Question: I've been trying to figure this one out for a long time but am starting to give up.
To simplify the case, let's say I've got 2 tables. Main table is 'articles' and I'm left joining it with 'contracts'. The contracts table has an end date. 'contract_to'
I've tried tried something like 'LEFT JOIN contracts ON (contracts.article = articles.id) ORDER BY contract_to DESC LIMIT 1' but obviously it's not working.
How do I go about doing this?
Please pretend that the date ranges on each row in the contracts table below are different.
Also the latest date is not the same for all article contracts, so I can't just determine what the latest date is and then stick it into a WHERE clause.

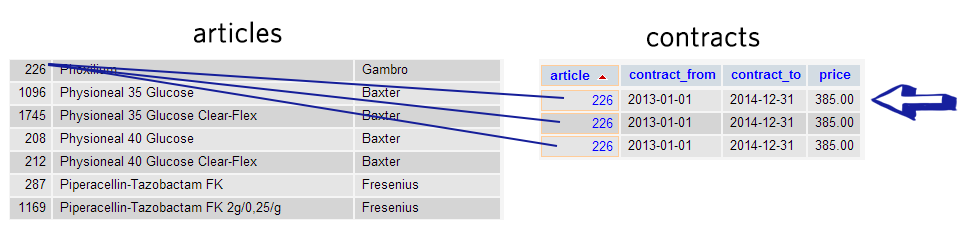
Answer: To get the latest 'contract_to' value, you'll need a 'MAX()' aggregate. The proper way to do this is to use a subquery join to get only the 'article' and 'MAX(contract_to)' values, then join that with the remaining values of the row. Finally, that whole structure can be joined against the 'articles' table.
'''
SELECT
articles.*,
contracts.*
FROM
articles
/* Join against a subquery which returns only the article and latest contract_to */
LEFT JOIN (
SELECT article, MAX(contract_to) AS contract_to
FROM contracts
GROUP BY article
) maxcontract ON articles.article_id = maxcontract.article
/* and join that against the rest of the contracts table, on those two column values */
JOIN contracts
ON maxcontract.article = contracts.article
AND maxcontract.contract_to = contracts.contract_to
'''
Since MySQL is lenient about the contents of the 'GROUP BY' clause, this method may not actually be necessary, joining separately against the 'contracts' table, and you could probably do it with the subquery join alone, but that won't work in most other RDBMS and this is really the right way to do it without relying on MySQL's weird behavior.